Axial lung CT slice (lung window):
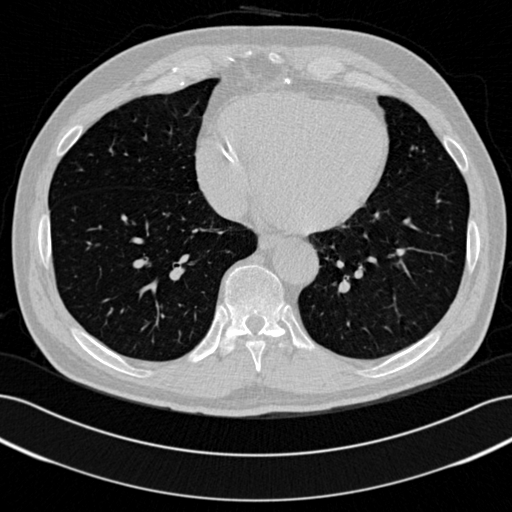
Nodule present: no